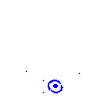
Particle: kaon